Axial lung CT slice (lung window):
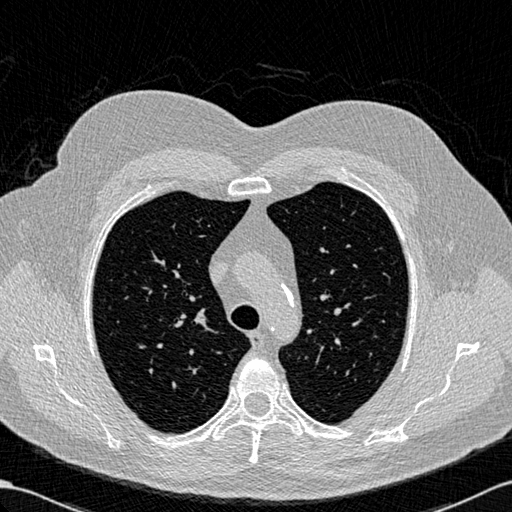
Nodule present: no